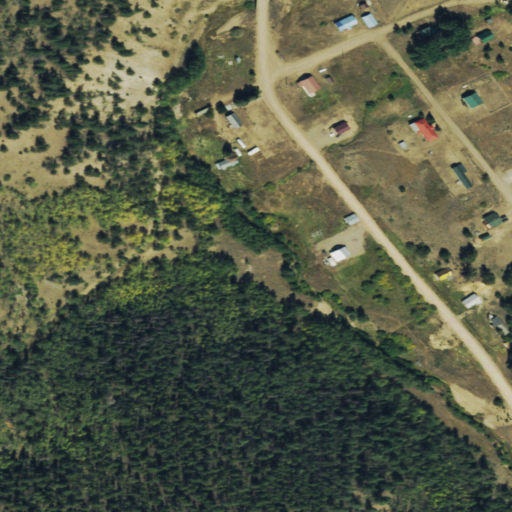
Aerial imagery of valley in Colorado named Picnic Gulch containing shrub, evergreen forest, herbaceous wetlands, mixed forest, deciduous forest, woody wetlands, open development, and grassland